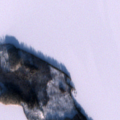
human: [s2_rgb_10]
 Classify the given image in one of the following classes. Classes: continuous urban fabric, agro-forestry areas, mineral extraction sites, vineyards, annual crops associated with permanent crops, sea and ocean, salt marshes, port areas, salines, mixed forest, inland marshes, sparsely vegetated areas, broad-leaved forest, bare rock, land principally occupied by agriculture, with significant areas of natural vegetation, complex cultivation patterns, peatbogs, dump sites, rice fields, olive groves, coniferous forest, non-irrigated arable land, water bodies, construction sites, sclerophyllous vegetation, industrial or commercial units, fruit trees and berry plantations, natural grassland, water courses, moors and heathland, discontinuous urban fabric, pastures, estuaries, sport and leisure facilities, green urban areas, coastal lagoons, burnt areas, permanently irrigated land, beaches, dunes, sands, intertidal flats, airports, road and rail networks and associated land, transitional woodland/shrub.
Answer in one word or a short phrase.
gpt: mixed forest, water bodies